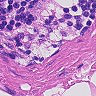
Metastatic tissue present: no